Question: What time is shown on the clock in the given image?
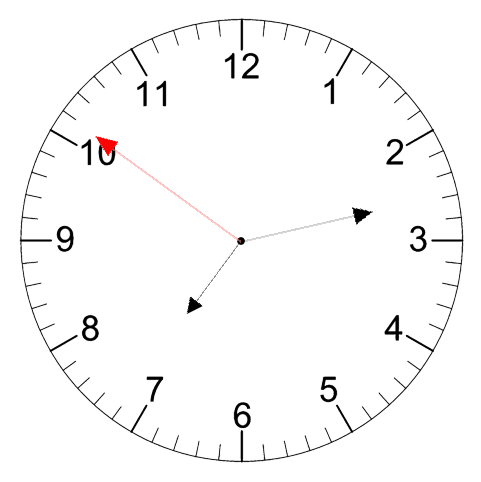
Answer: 07:12:51